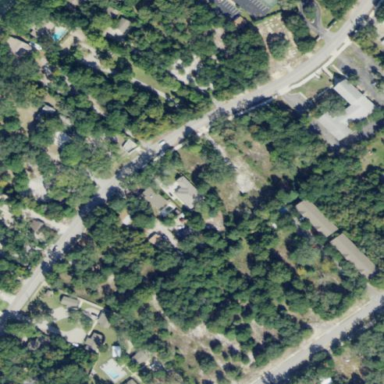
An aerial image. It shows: This residential area consists of single-family homes.